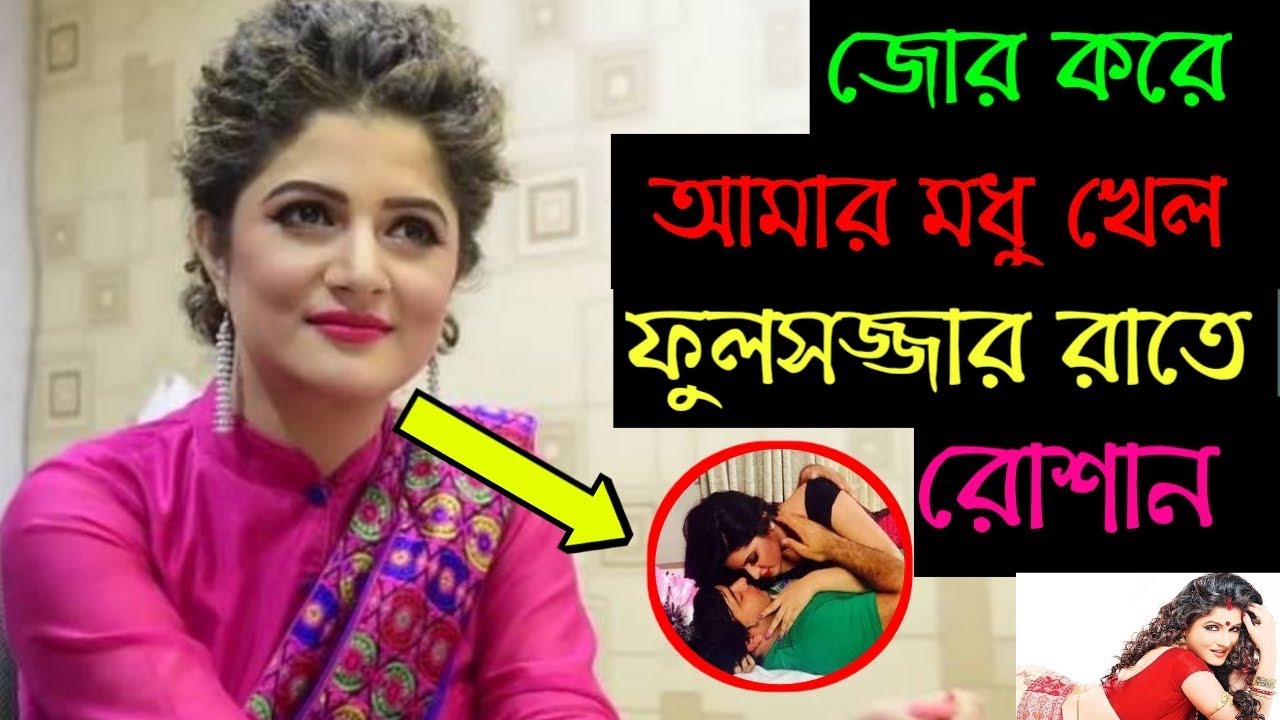
Text: জোর করে আমার মধু খেল ফুলসজ্জার রাতে রোশান
Label: Non Hate